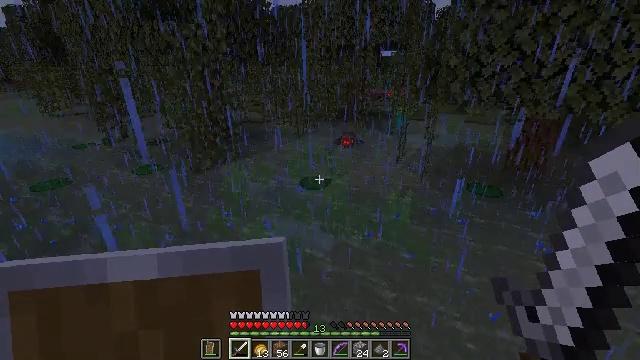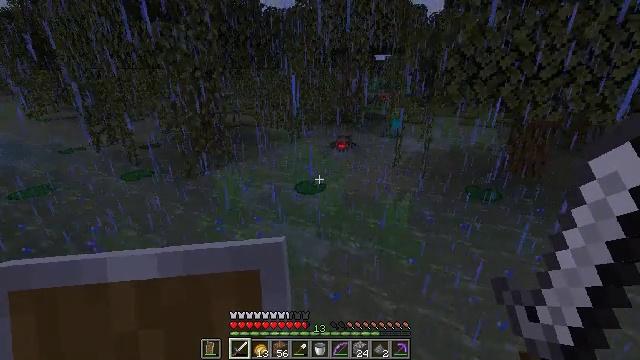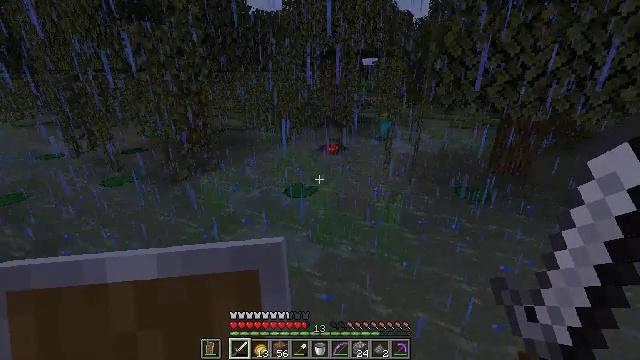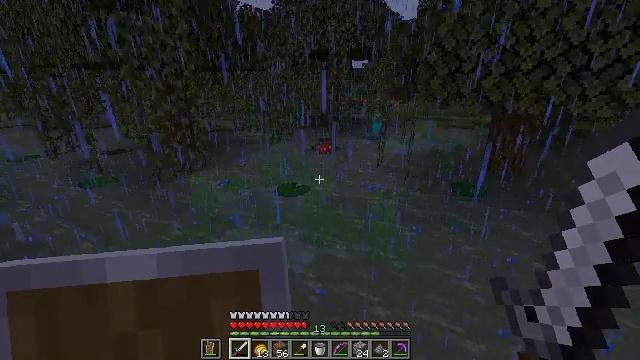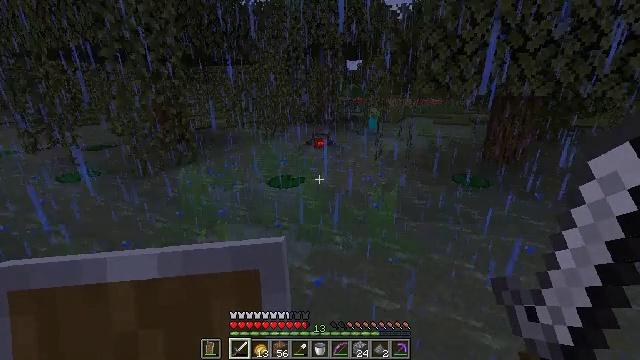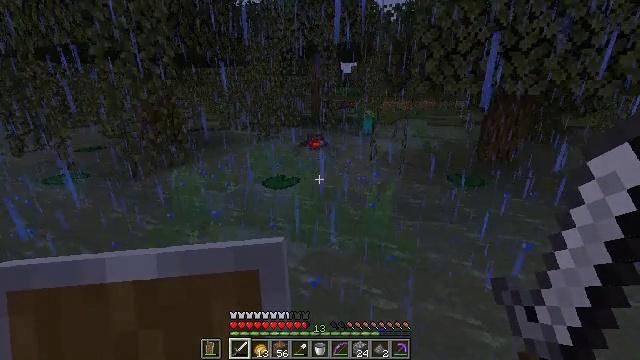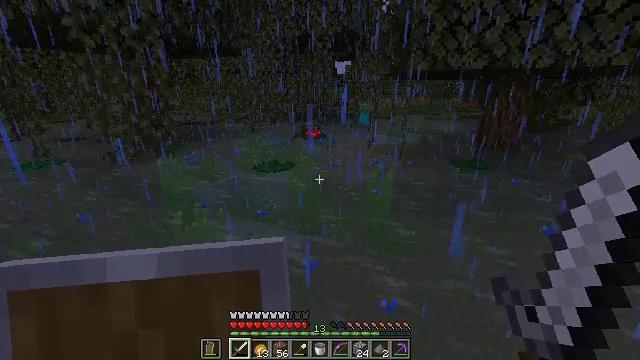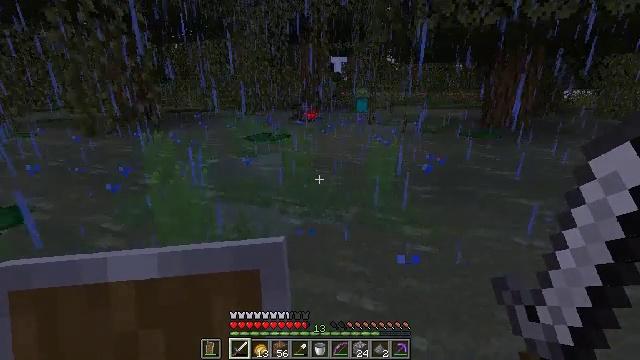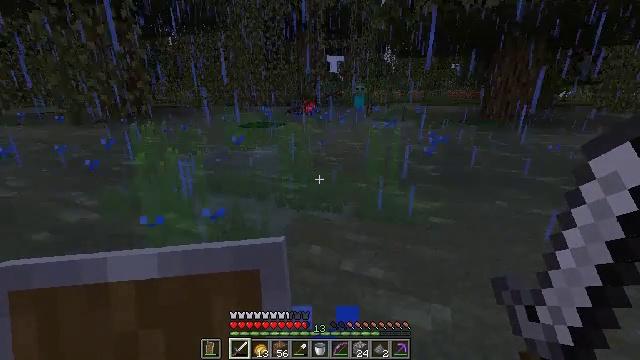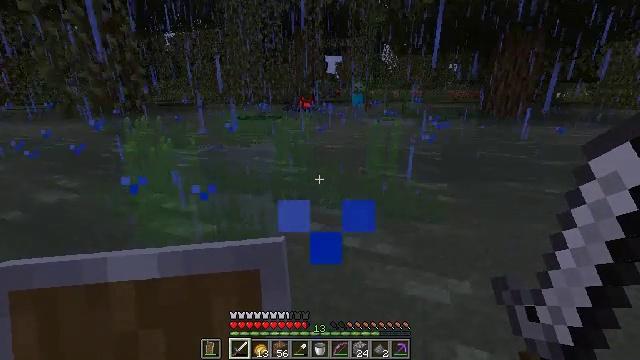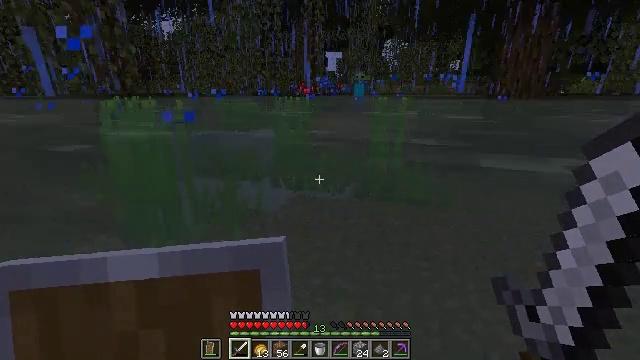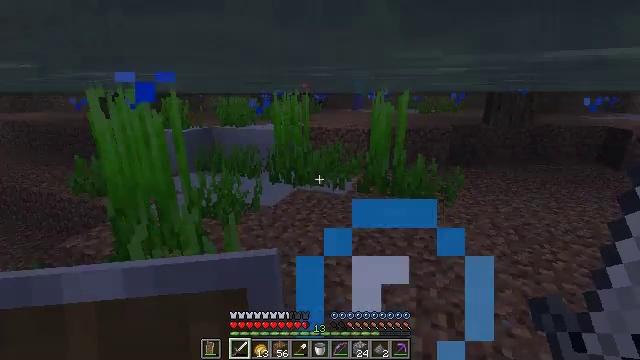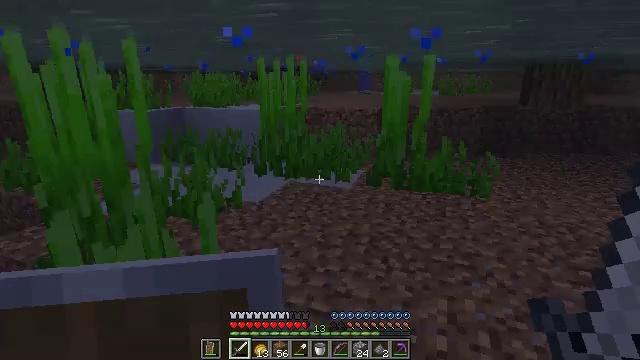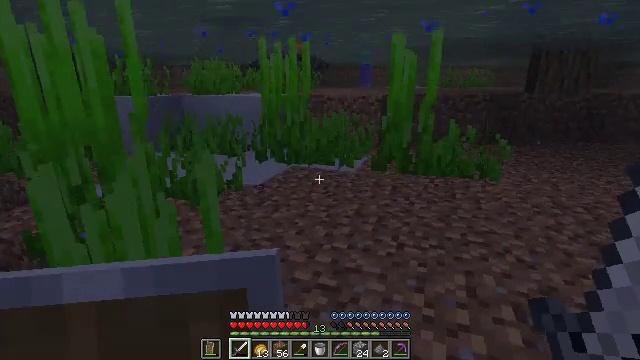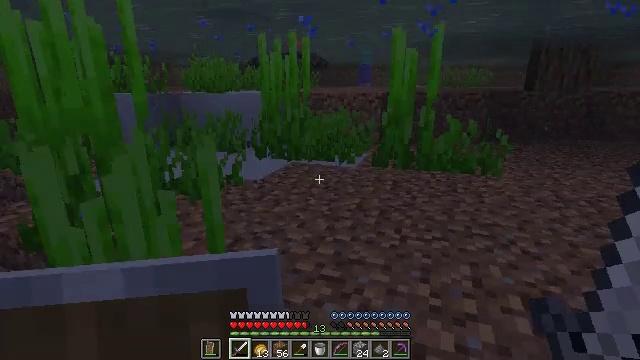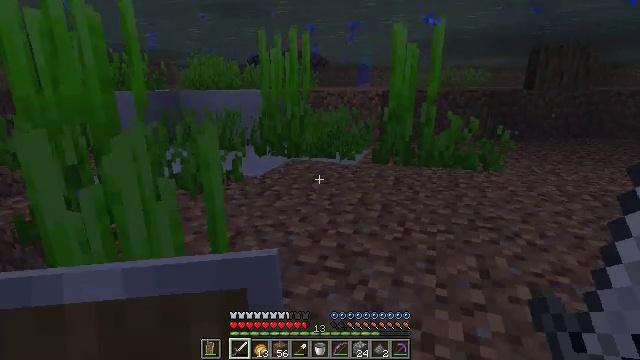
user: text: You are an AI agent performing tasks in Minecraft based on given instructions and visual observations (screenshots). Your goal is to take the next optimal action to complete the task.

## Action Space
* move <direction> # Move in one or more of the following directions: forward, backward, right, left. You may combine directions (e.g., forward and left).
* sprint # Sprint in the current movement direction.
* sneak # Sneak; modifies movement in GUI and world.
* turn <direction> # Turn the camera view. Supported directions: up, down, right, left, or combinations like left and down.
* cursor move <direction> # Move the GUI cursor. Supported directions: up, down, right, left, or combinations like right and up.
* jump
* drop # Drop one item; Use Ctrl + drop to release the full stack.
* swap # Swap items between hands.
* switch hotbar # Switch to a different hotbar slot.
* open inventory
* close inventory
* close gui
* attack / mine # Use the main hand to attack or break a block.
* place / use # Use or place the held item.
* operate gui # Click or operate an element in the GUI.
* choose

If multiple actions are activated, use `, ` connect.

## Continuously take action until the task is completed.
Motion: motion action
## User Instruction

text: Collect tall seagrass by holding left button.
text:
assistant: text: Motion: move forward, turn right, jump
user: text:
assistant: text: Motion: move forward, turn right
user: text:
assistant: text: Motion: move forward, turn right
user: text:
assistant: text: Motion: move forward, turn right
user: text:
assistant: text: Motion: move forward, turn right
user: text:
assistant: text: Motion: move forward, turn right
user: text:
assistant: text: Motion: move forward
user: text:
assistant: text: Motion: move forward
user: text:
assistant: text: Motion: move forward
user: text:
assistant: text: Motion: move forward
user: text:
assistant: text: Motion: move forward
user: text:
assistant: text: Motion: move forward
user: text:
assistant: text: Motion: move forward
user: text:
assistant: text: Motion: move forward
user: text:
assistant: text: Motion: move forward
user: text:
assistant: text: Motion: move forward
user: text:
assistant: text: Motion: move forward
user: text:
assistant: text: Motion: move forward, turn up
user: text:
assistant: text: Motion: move forward, turn up
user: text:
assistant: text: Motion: move forward, turn up
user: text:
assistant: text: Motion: move forward, turn up
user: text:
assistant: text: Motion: move forward, turn up, jump
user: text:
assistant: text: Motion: move forward, turn up, jump
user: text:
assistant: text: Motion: move forward, jump
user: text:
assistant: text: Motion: move forward, jump
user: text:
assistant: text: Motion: move forward, jump
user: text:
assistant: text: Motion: move forward, jump
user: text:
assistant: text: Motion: move forward, jump
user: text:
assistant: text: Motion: move forward, jump
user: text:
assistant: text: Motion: move forward, jump